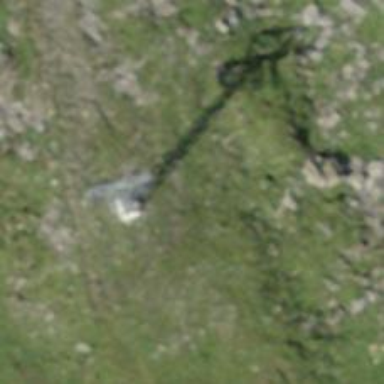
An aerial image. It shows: Pylon used for aerialway.